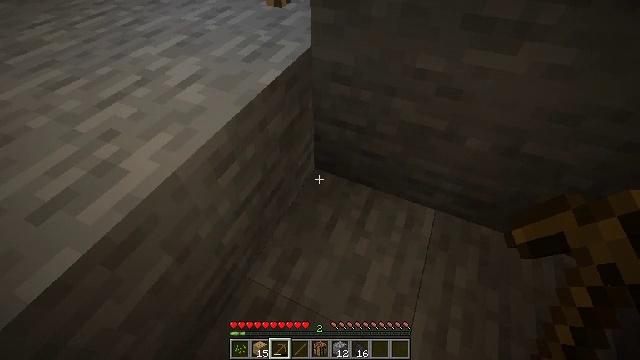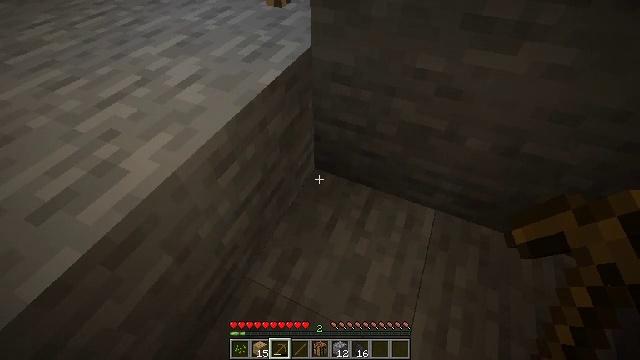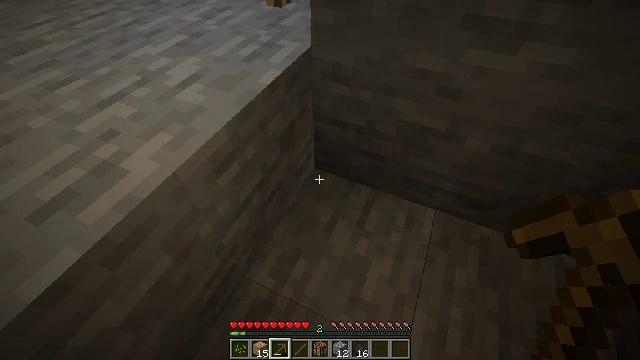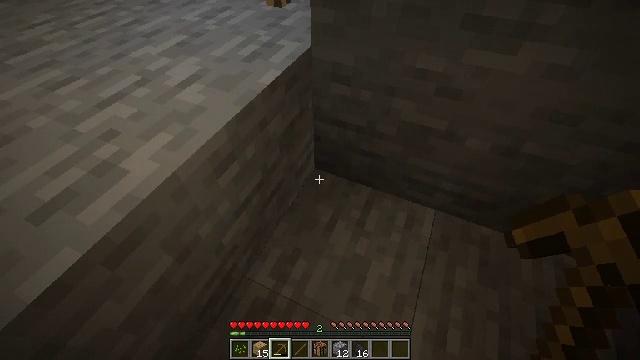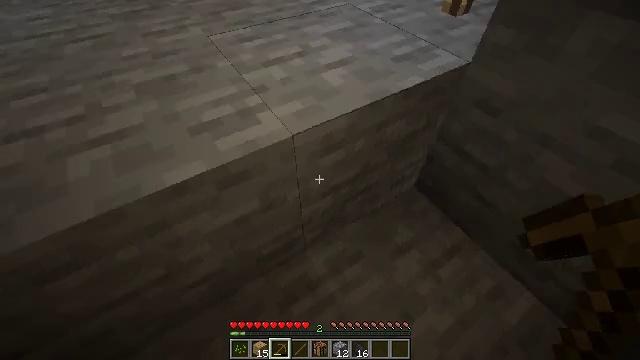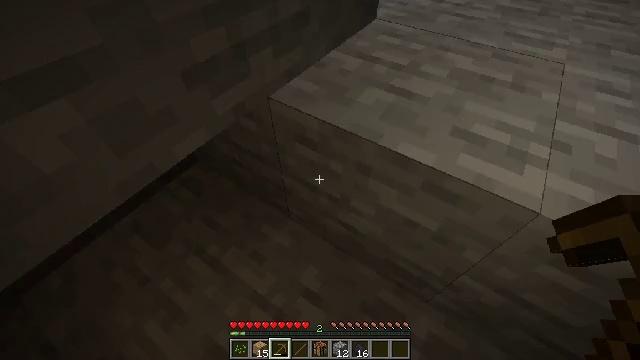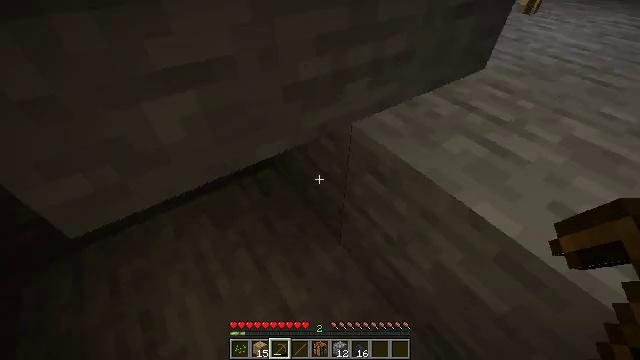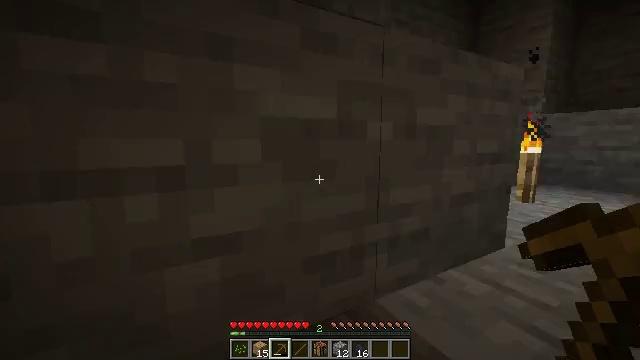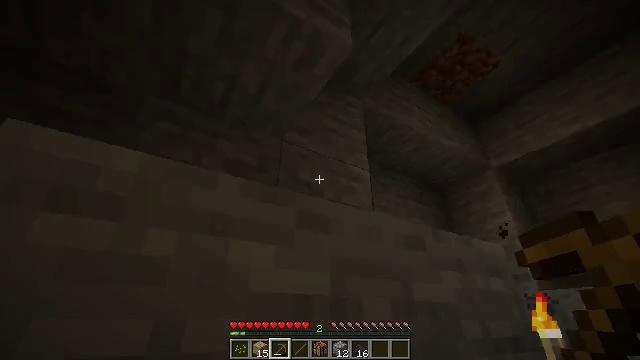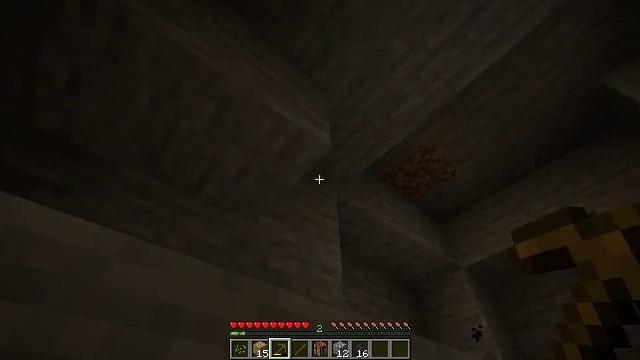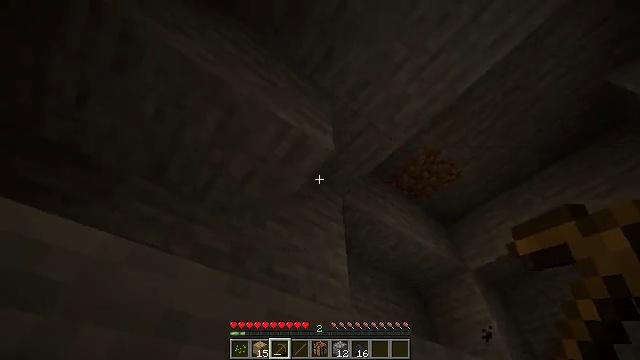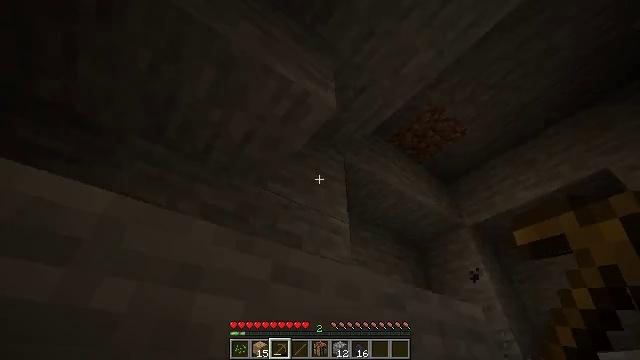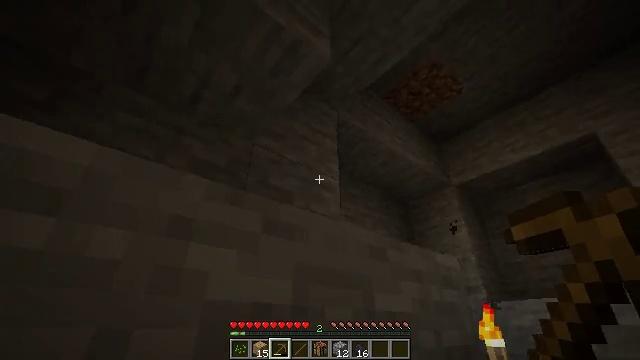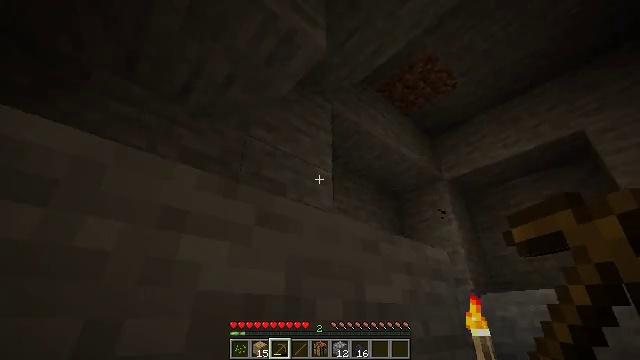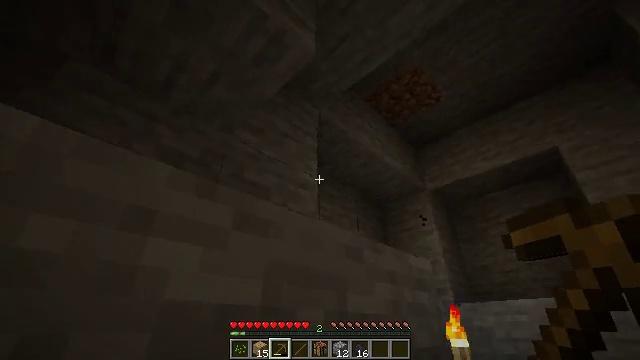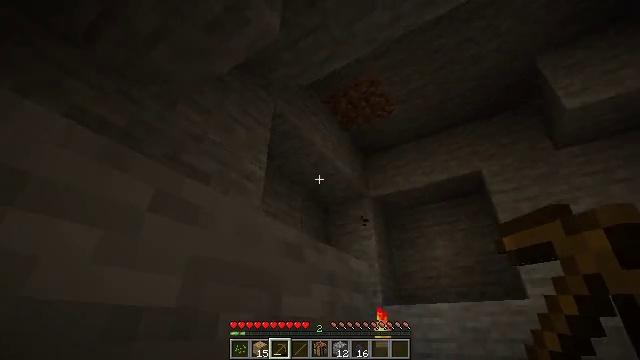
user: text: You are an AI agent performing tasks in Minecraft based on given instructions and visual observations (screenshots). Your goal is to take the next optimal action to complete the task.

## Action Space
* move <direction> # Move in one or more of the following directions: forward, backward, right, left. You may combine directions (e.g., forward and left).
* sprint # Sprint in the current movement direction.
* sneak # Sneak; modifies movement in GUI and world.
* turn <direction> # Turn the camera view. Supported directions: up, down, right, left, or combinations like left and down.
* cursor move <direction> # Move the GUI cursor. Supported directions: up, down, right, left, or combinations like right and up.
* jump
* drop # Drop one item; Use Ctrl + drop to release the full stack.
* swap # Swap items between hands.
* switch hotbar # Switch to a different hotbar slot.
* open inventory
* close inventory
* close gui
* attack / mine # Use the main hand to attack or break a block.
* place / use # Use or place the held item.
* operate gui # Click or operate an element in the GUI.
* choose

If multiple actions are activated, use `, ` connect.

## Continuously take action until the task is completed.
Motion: motion action
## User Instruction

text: Break the torch to collect it.
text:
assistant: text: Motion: no_op
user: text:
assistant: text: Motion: no_op
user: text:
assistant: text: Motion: no_op
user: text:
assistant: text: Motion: turn left
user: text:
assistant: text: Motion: turn left
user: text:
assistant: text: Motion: turn left and up
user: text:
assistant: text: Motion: turn left and up
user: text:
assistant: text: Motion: turn right and up
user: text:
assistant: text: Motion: turn right and up
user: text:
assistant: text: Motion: turn left
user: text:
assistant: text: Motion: turn down
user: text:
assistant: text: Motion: turn right and down
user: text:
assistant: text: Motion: turn right and down
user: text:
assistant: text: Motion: move forward, turn right and up
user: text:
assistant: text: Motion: move forward, turn right
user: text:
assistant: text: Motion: move forward, turn right
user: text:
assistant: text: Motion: move forward, turn right and down
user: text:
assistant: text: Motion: move forward, turn right and down, jump
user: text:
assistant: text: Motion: move forward, jump
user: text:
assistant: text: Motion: move forward, jump
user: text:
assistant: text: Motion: move forward, turn right and down, jump
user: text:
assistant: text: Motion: move forward, jump
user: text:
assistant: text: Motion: move forward, jump
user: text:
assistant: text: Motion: move forward, jump
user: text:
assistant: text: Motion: move forward, turn right, jump
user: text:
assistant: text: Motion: move forward, turn right and up, jump
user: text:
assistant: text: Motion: move forward, turn right, jump
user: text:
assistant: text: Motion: move forward, turn right and down, jump
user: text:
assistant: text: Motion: move forward, turn right and down, jump
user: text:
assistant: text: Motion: turn right and down